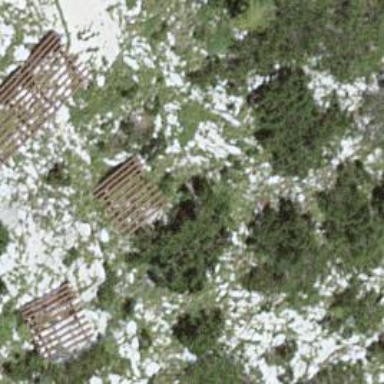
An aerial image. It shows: Structure designed as avalanche protection.